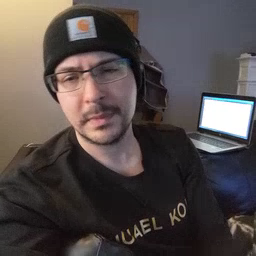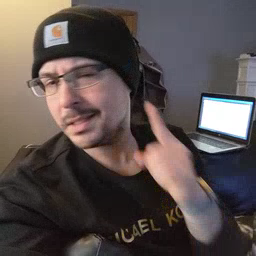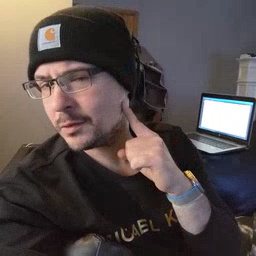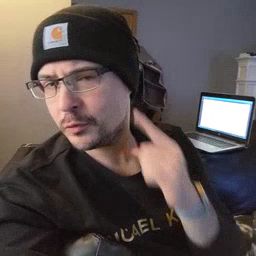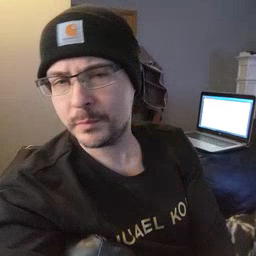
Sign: ear